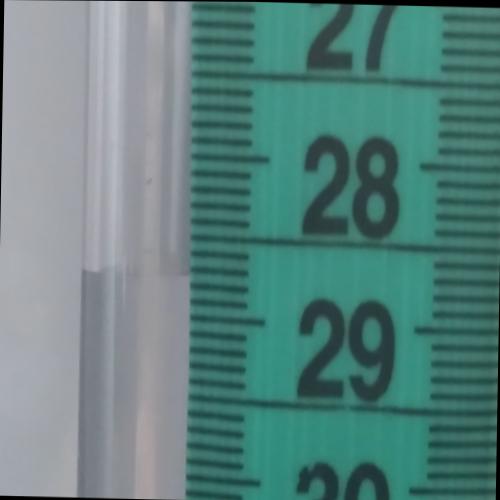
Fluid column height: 28.8 cm